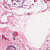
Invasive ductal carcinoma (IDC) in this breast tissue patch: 0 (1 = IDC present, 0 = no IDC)